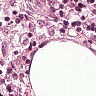
Metastatic tissue present: no